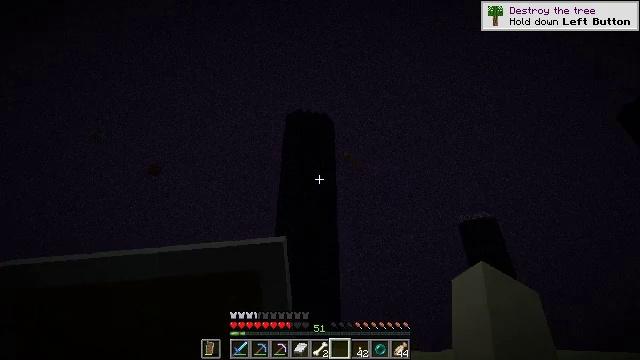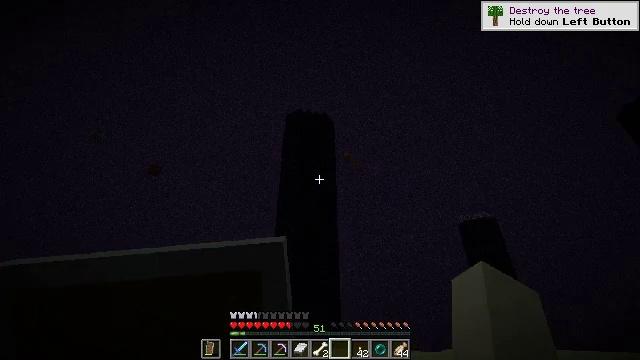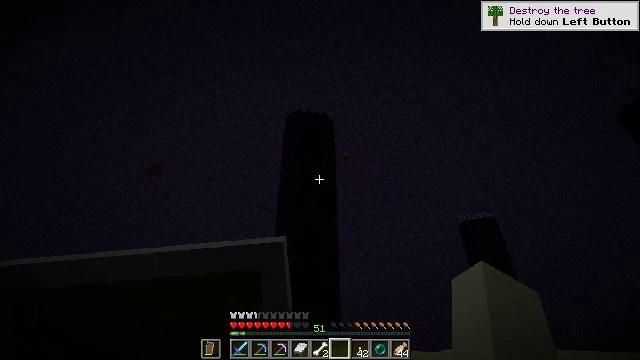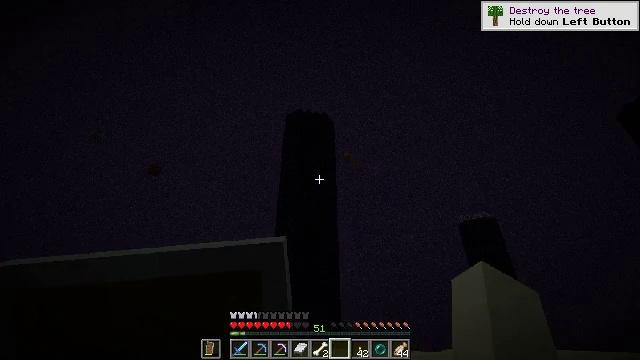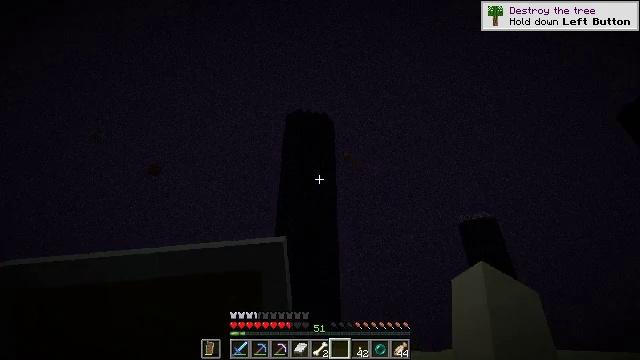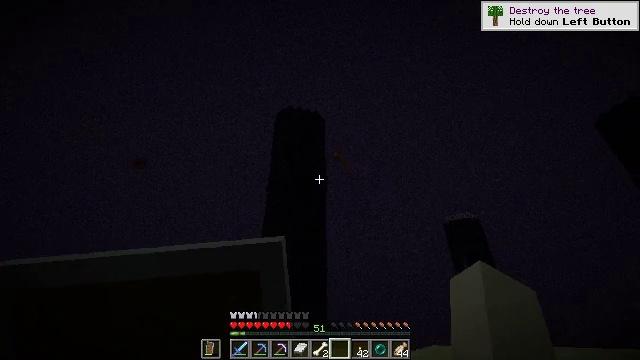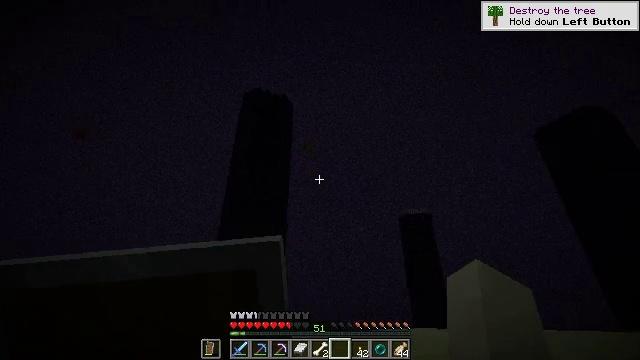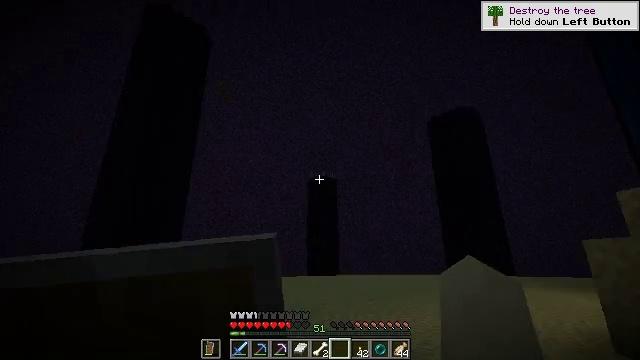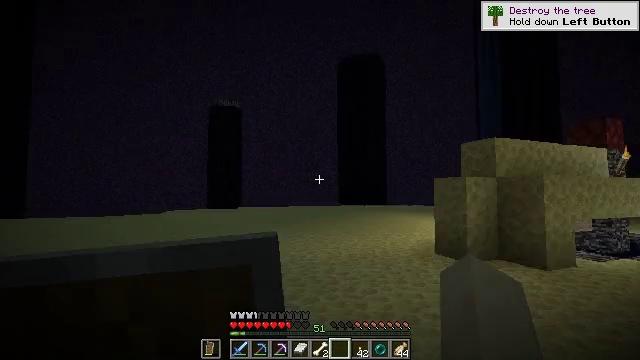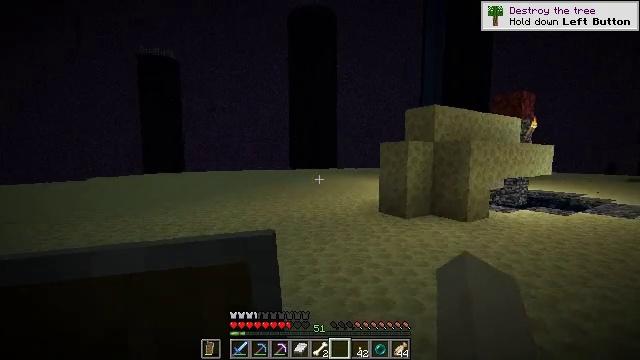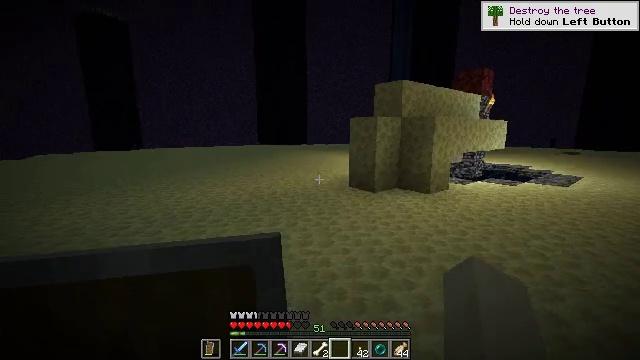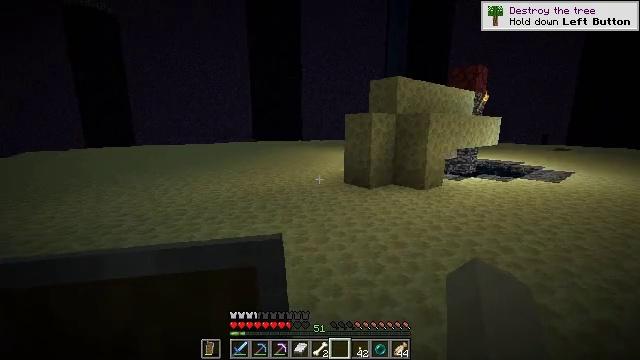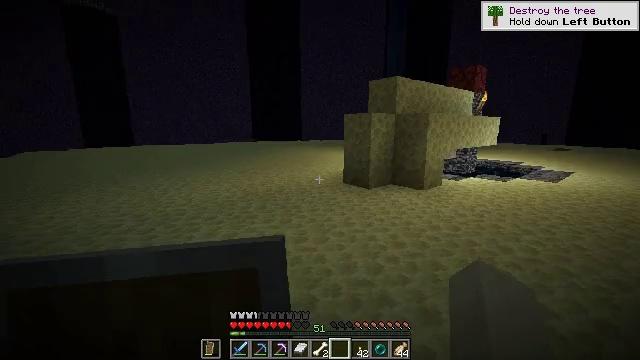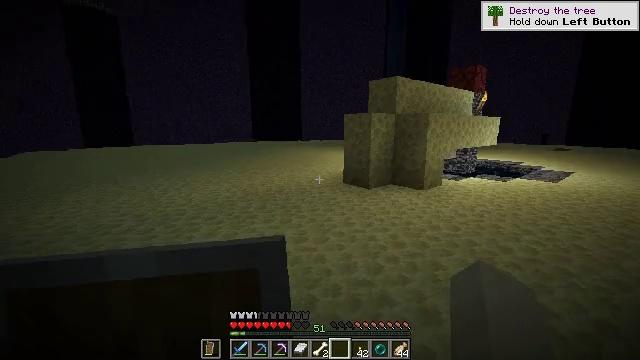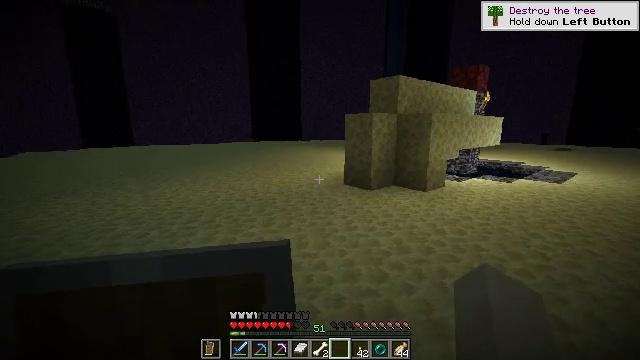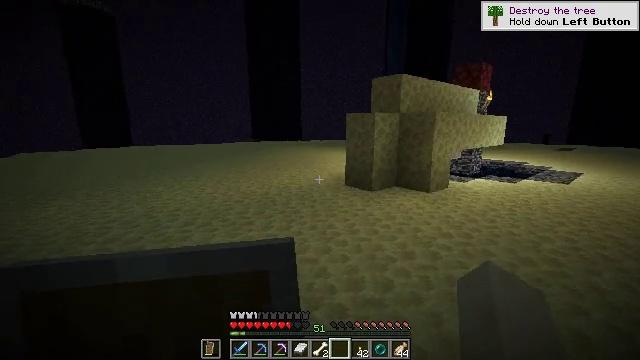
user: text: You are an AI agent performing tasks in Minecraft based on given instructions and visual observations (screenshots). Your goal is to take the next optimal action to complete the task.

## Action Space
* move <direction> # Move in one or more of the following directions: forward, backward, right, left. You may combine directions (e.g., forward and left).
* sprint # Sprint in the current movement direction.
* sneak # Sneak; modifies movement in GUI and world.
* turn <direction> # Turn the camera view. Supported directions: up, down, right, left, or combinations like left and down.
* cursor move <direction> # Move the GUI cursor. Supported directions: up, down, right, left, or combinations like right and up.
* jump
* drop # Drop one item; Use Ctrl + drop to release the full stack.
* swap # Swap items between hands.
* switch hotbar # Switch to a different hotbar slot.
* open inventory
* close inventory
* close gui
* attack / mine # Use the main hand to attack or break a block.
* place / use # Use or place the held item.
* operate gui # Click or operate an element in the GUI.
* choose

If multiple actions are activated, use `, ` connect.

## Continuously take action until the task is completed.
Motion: motion action
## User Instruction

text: Break the end stone bricks.
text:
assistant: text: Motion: no_op
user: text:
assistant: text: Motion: no_op
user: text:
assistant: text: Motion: no_op
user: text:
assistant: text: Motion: no_op
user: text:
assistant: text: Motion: turn right
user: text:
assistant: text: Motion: turn right and down
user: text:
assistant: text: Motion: turn right and down
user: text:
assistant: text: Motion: turn right and down
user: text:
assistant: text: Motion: turn right and down
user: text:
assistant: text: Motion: turn right and down
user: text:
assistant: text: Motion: turn right
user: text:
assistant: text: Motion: no_op
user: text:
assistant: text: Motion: move forward
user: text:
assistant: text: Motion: move forward
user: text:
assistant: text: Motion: move forward
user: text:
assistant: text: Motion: move forward
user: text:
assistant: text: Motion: no_op
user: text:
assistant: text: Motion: turn right
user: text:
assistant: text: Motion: move forward, turn right and up
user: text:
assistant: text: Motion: move forward, turn right and up
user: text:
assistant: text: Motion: move forward, turn right and up
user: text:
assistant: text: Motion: move forward, turn right
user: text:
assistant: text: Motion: move forward, turn right
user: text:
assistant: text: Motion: move forward, turn right
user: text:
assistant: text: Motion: move forward
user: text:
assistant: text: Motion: move forward
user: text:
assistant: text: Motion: move forward
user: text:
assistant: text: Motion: move forward
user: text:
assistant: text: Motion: move forward and move right
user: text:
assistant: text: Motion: move forward and move right